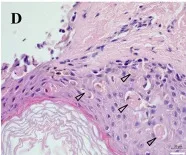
Apoptotic bodies (arrowheads) were visualized in the epidermis collected from the affected area at different body locations (630x magnification) (C,D). All histological sections (2 x 2 mm) were prepared from formalin-fixed paraffin-embedded (FFPE) tissue specimens. Scale 20 mum.
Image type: pathology (h&e)